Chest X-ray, PA view. Patient: 53 years old, sex F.
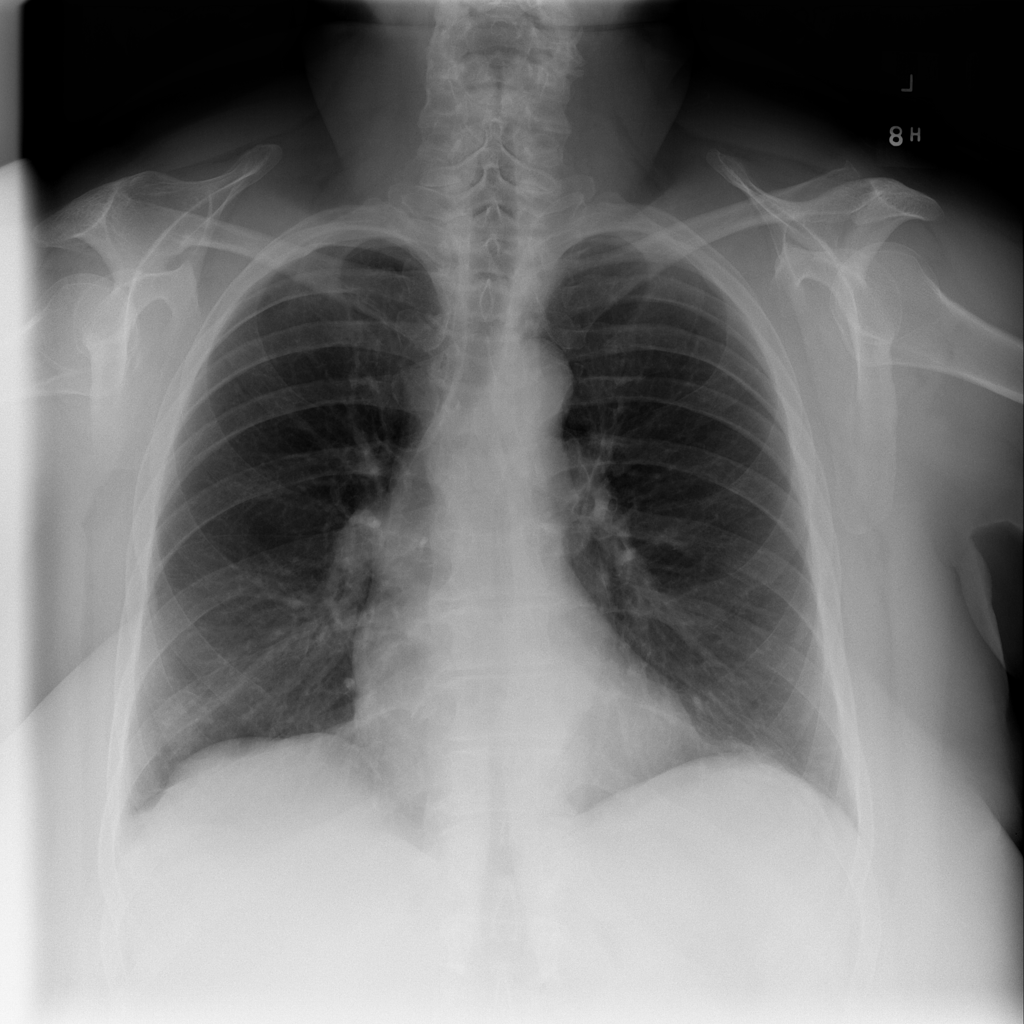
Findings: No Finding